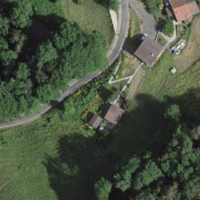
EUNIS habitat code: 44
Species observed at this site:
Corylus avellana